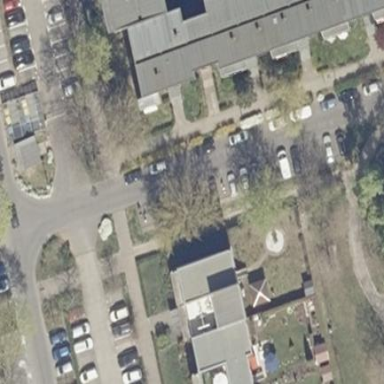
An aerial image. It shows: Street-side parking area with asphalt surface.